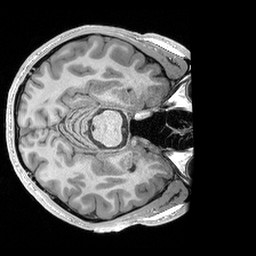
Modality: T1w
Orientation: axial
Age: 20
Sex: male
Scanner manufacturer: siemens
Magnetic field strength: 3 T
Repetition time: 2.4 s
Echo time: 0.00191 s